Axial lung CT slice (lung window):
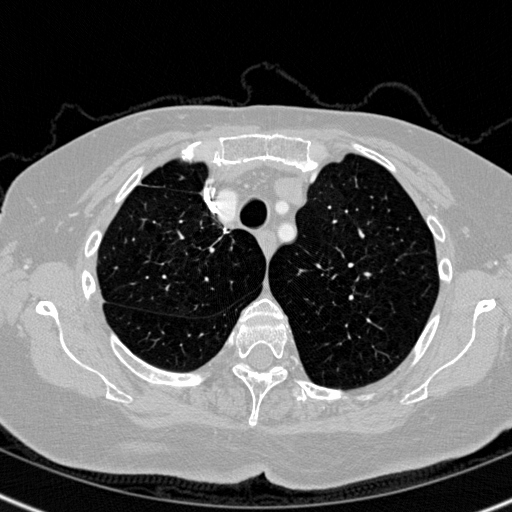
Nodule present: no